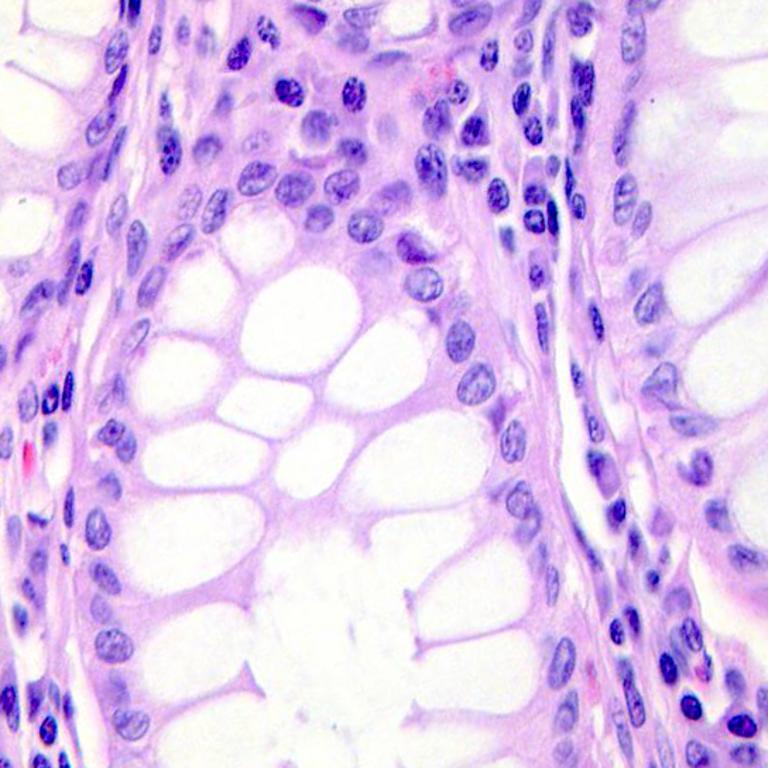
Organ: colon
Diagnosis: benign